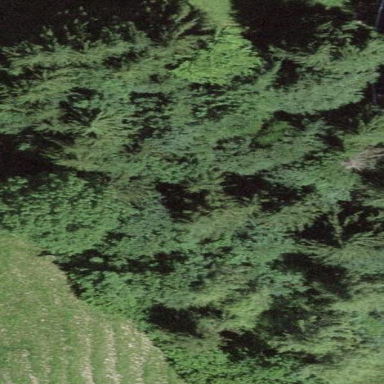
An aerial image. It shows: Forest area.